九年级 · 画法几何学
(本题10分)（2020$cdot$浙江$cdot$九年级期末）如图，$AB$是$odotO$的直径，弦$CDperpAB$于点$E$,点$G$为弧$BC$上一动点,$CG$与$AB$的延长线交于点$F$,连接$OD,GB,BD$.(1)判定$angleAOD$与$angleCGD$的大小关系,并说明理由,(2)求证:$GB$平分$angleDGF$.(3)在$G$点运动过程中,当$GD=GF$时,$DE=4,BF=4sqrt{5}$,求$odotO$的面积.
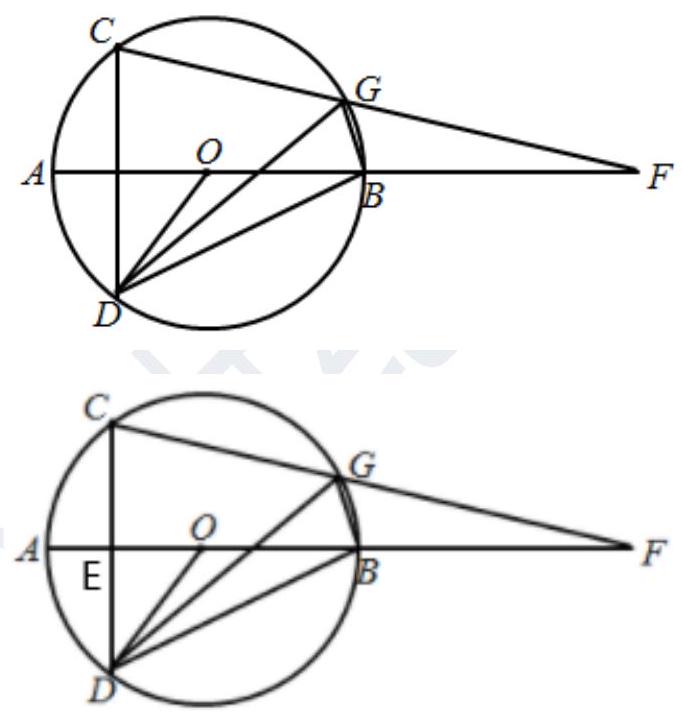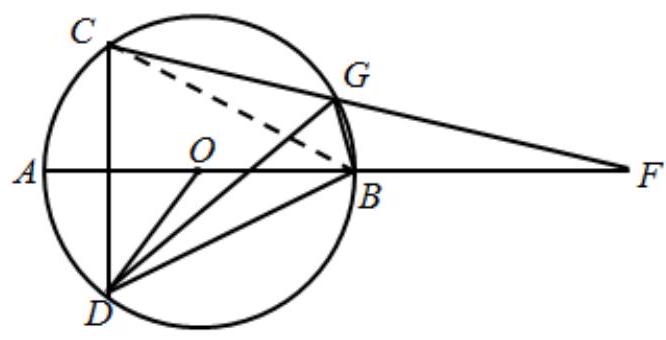
答案: (1)$angleAOD=angleCGD$,理由见解析;(2)见解析;(3)$25pi$
解析: 【分析】（1）由垂径定理得出$AC=AD$,由圆周角定理即可得出$angleAOD=angleCGD$;(2)连接$BC$,由垂径定理得出$BC=BD$,由圆周角定理得出$angleBCD=angleBGD=angleBDC$,由四边形$BDCG$为圆内接四边形,得出$angleBGF=angleBDC$,推出$angleBGD=angleBGF，$即可得出结论；（3）由$SAS$证得$triangleBGDcongtriangleBGF$，得出$BD=BF=4sqrt{5}$,由勾股定理得出$BE=sqrt{BD^{2}-DE^{2}}=8$,设$odotO$的半径为$r$,则$OE=8-r$,在Rt$triangleODE$中,$(8-r)^{2}+4^{2}=r^{2}$,解得$r=5$,从而可得面积.【详解】解:(1)$angleAOD=angleCGD$;理由如下:$becauseAB$是$odotO$的直径,弦$CDperpAB$,$thereforeAC=AD$,$thereforeangleAOD=angleCGD$,故答案为:$angleAOD=angleCGD$;(2)连接$BC$,如图所示:$becauseAB$是$odotO$的直径,弦$CDperpAB$,$thereforeBC=BD$,$thereforeangleBCD=angleBGD=angleBDC$,$because$四边形$BDCG$为圆内接四边形,$thereforeangleBGF=angleBDC$,$thereforeangleBGD=angleBGF$,$thereforeGB$平分$angleDGF;$(3)在$triangleBGD$和$triangleBGF$中,$left{begin{array}{l}GD=GFangleBGD=angleBGF,BG=BGend{array}right.$$thereforetriangleBGDcongtriangleBGF(SAS)$$thereforeBD=BF=4sqrt{5}$,$BE=sqrt{BD^{2}-DE^{2}}=sqrt{(4sqrt{5})^{2}-4^{2}}=8$,设$odotO$的半径为$r$,则$OE=8-r$,在Rt$triangleODE$中,$(8-r)^{2}+4^{2}=r^{2}$,解得：$r=5$,即$odotO$的半径为5,$thereforeodotO$的面积为$25pi$.【点睛】本题考查了圆周角定理、垂径定理、勾股定理、圆内接四边形的性质、全等三角形的判定与性质等知识;熟练掌握垂径定理、圆周角定理、证明三角形全等是解题的关键.